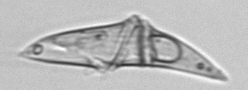
Label: Gyrodinium